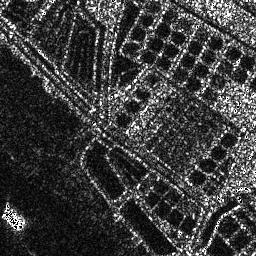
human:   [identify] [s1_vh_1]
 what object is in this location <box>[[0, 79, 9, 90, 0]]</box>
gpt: <ref>1 medium ship at the bottom left</ref>